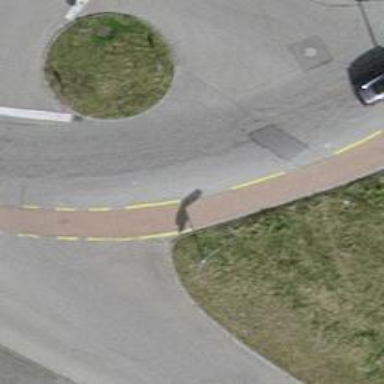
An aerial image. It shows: Secondary road with asphalt surface.